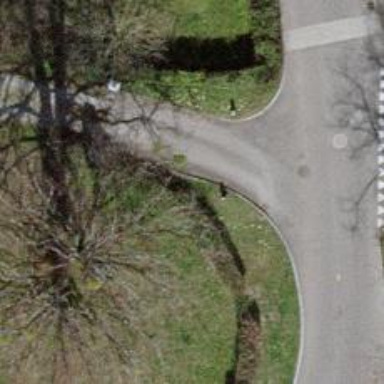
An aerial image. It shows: Hedge acting as barrier.